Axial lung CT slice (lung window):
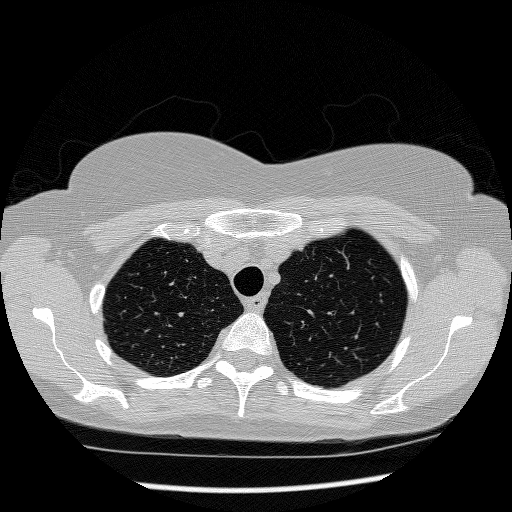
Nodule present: no